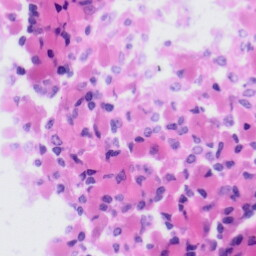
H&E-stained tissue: Tonsil